Aerial crown-view tile of a tropical tree (Barro Colorado Island, Panama), acquired 20240716:
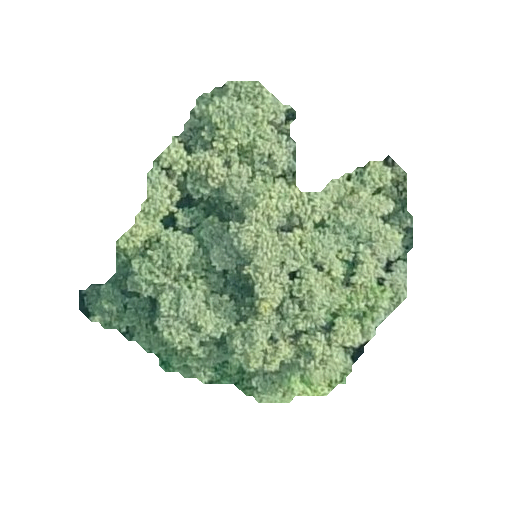
Species: Luehea seemannii
GBIF accepted scientific name: Luehea seemannii
Crown area: 103.529 m²